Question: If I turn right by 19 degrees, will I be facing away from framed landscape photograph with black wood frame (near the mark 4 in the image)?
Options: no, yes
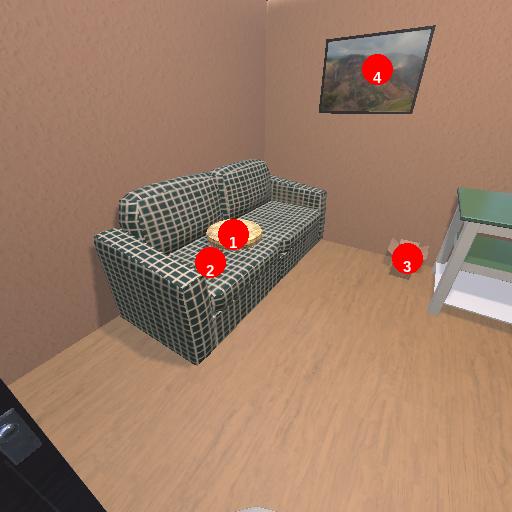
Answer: no